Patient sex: M
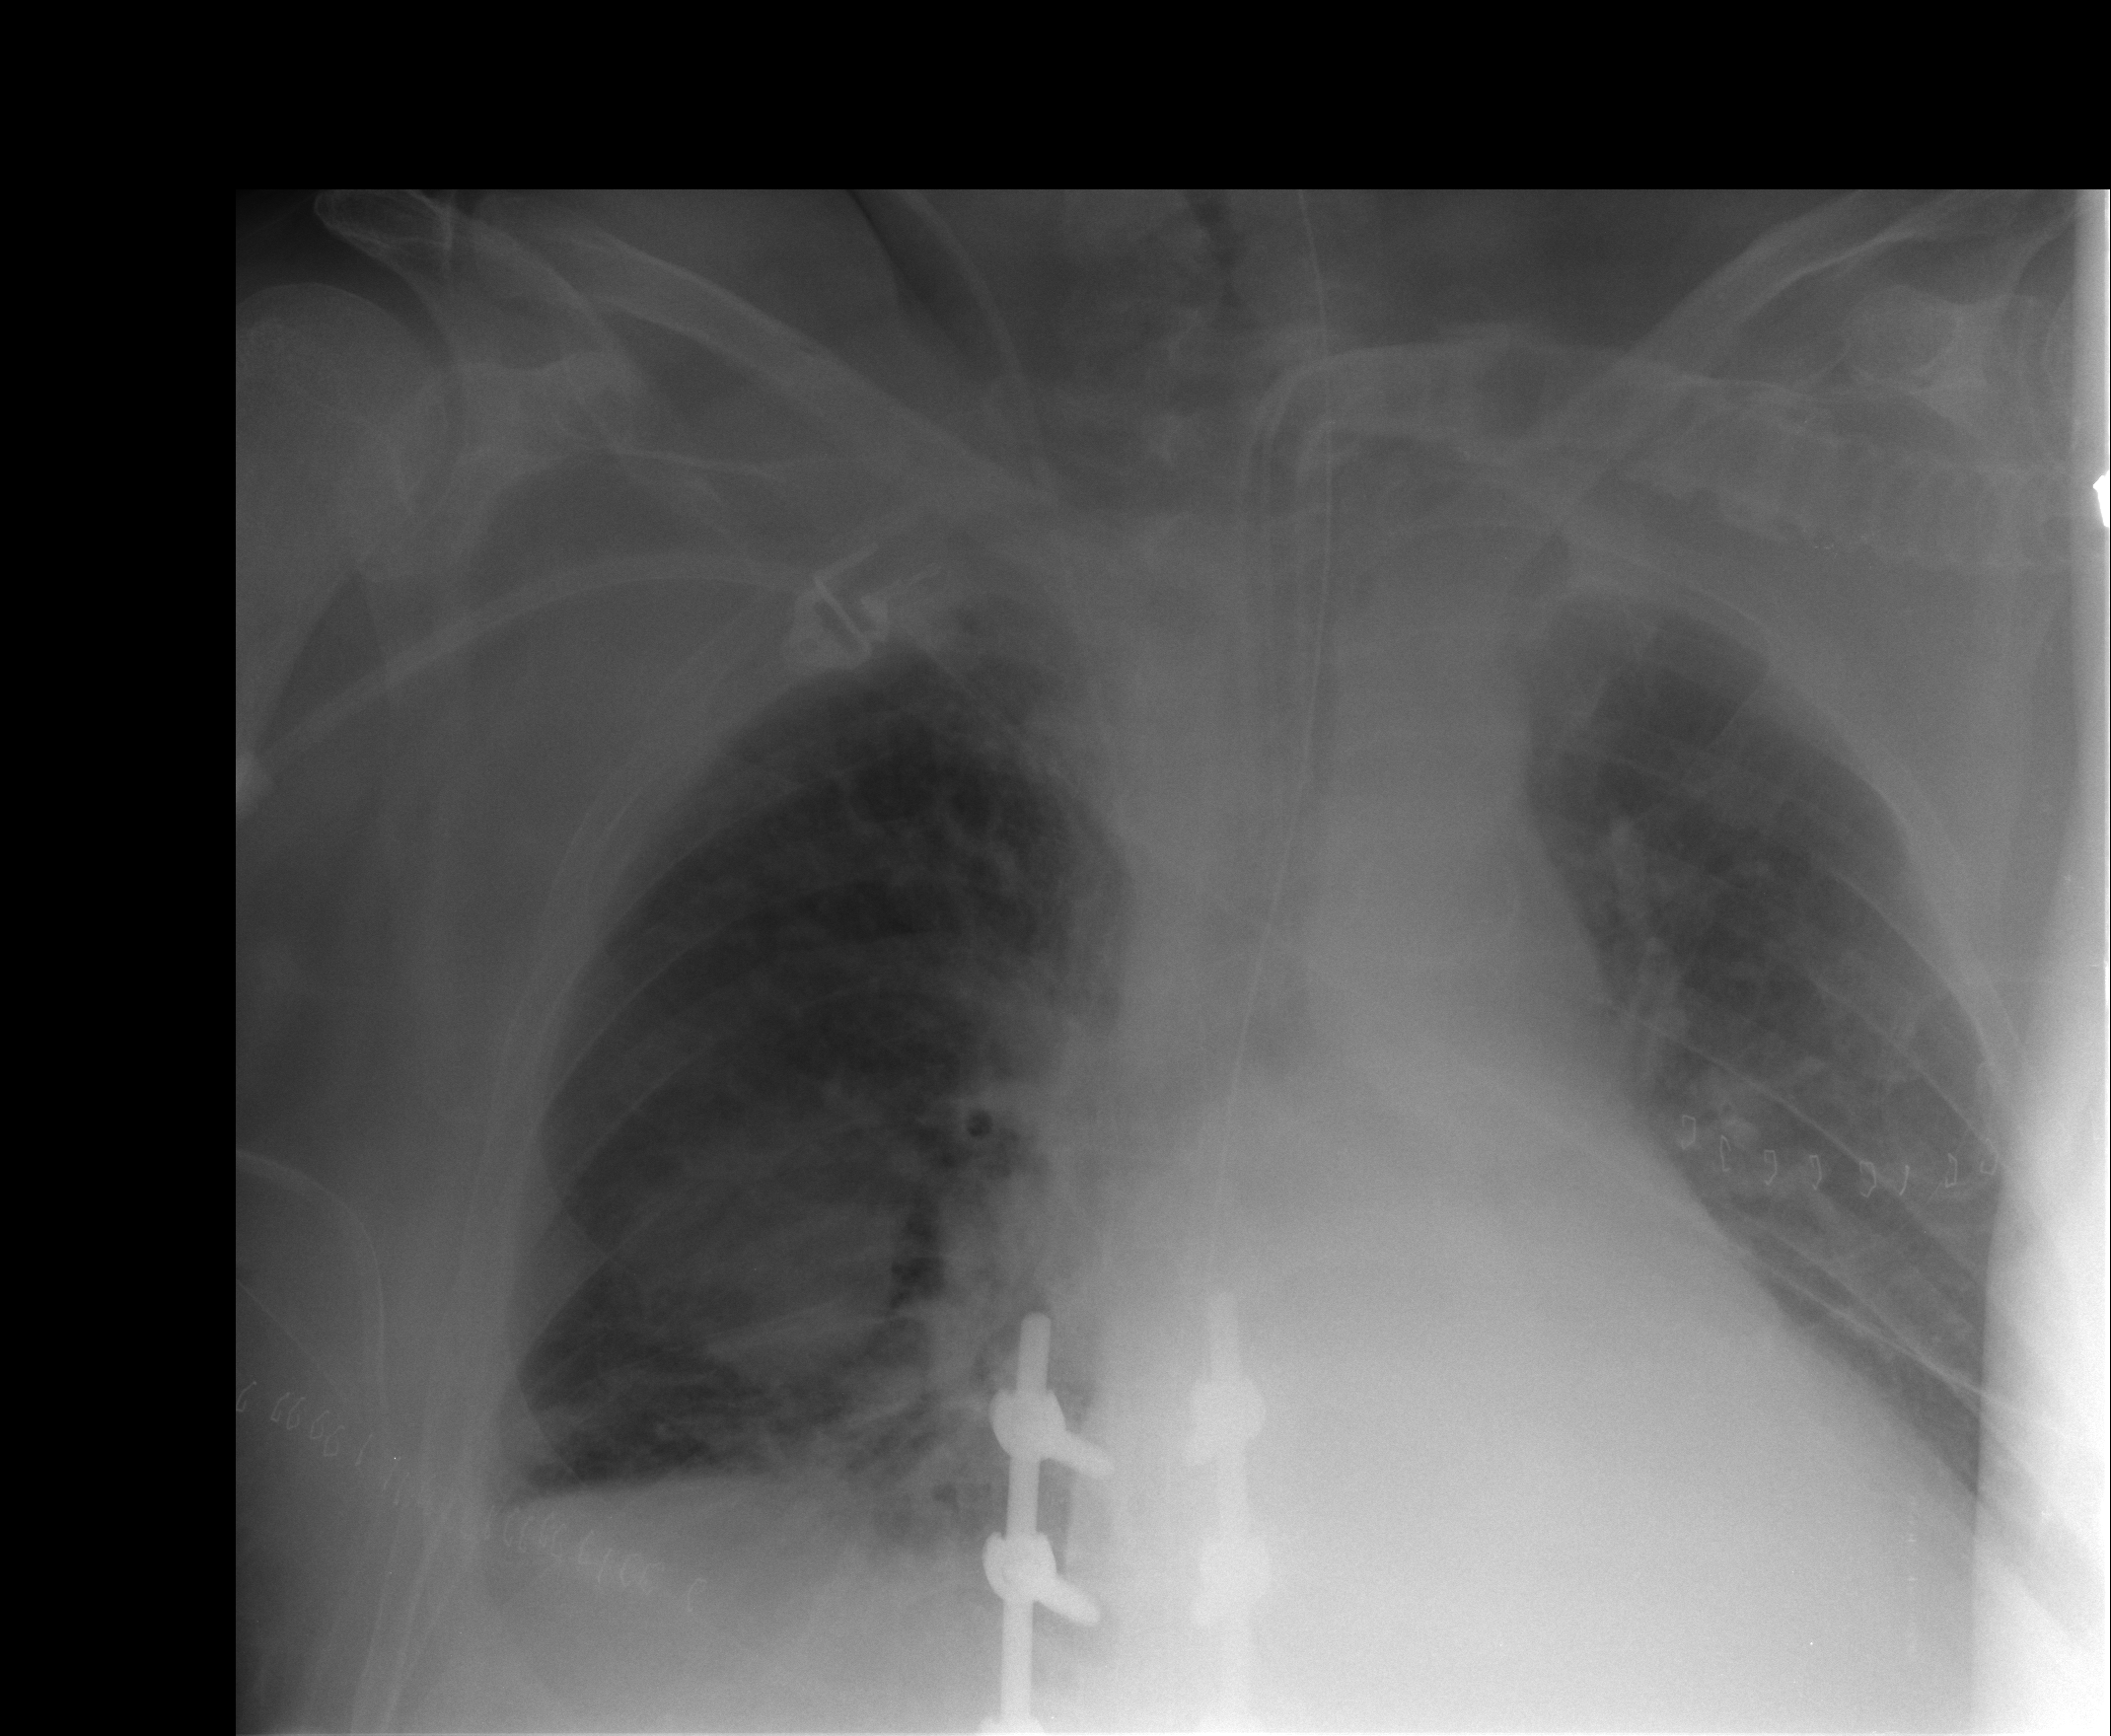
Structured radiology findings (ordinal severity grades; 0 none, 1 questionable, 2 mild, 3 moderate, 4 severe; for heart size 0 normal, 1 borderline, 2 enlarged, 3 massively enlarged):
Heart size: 1
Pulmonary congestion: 2
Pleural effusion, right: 2
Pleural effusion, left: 0
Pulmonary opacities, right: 2
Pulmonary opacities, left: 0
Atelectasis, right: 2
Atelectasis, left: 0